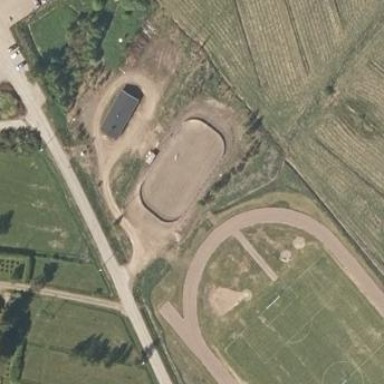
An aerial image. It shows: Unpaved ice hockey pitch.